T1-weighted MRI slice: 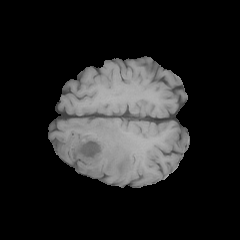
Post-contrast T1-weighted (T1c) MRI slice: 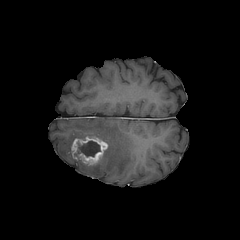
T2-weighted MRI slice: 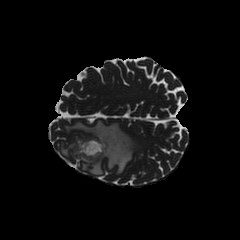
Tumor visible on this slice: yes